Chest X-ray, PA view. Patient: 65 years old, sex M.
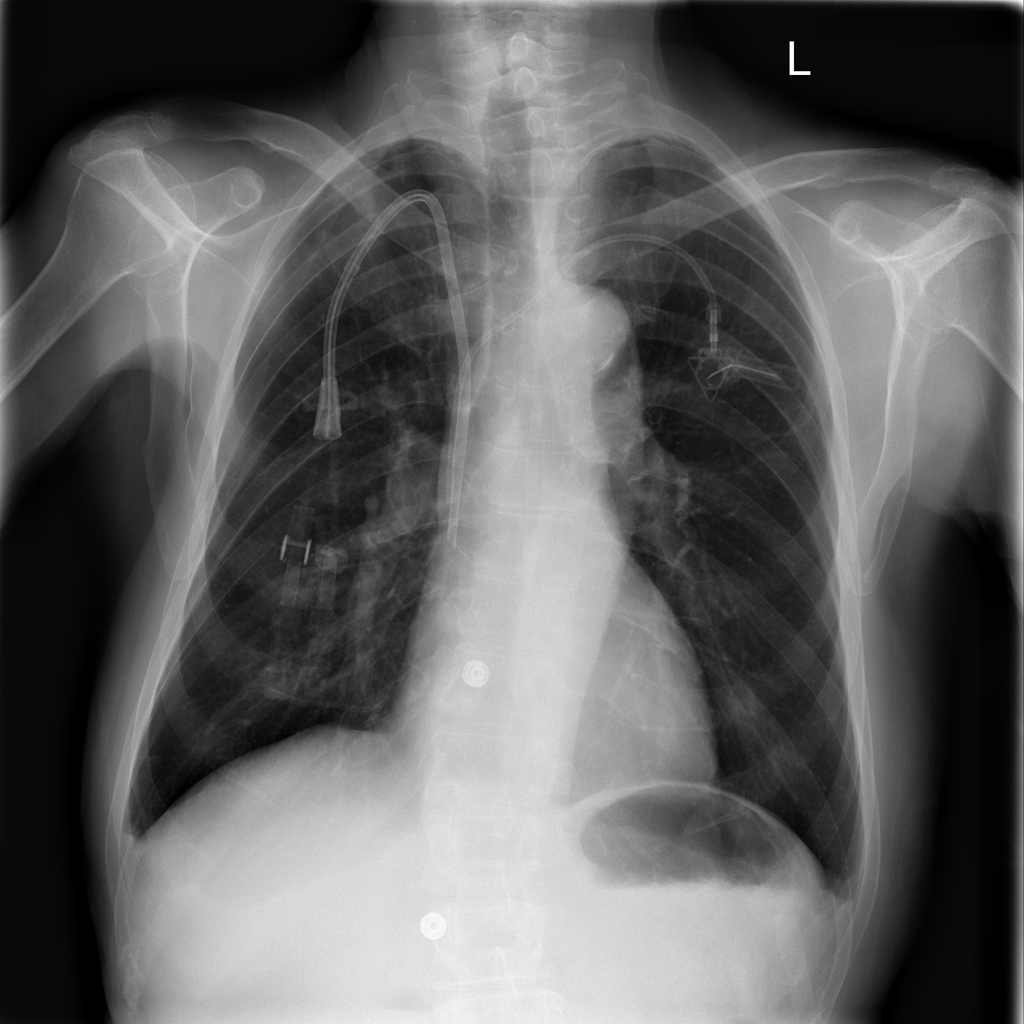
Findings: Edema